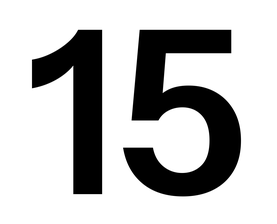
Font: InstrumentSans_SemiBold